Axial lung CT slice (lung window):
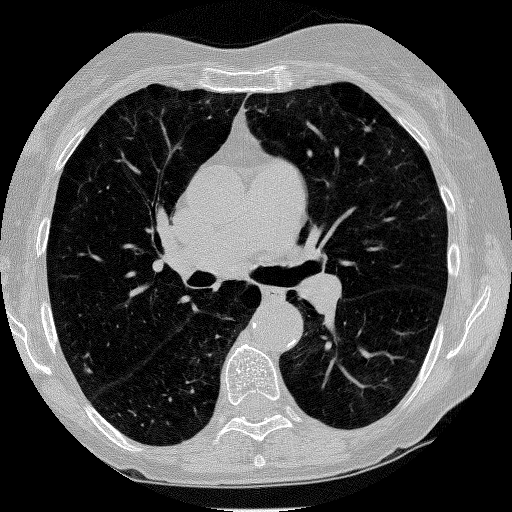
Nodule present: yes
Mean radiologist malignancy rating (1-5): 3